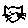
Label: cat